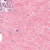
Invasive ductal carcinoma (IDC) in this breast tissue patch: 0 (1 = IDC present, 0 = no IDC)